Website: home-depot
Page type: billing-address
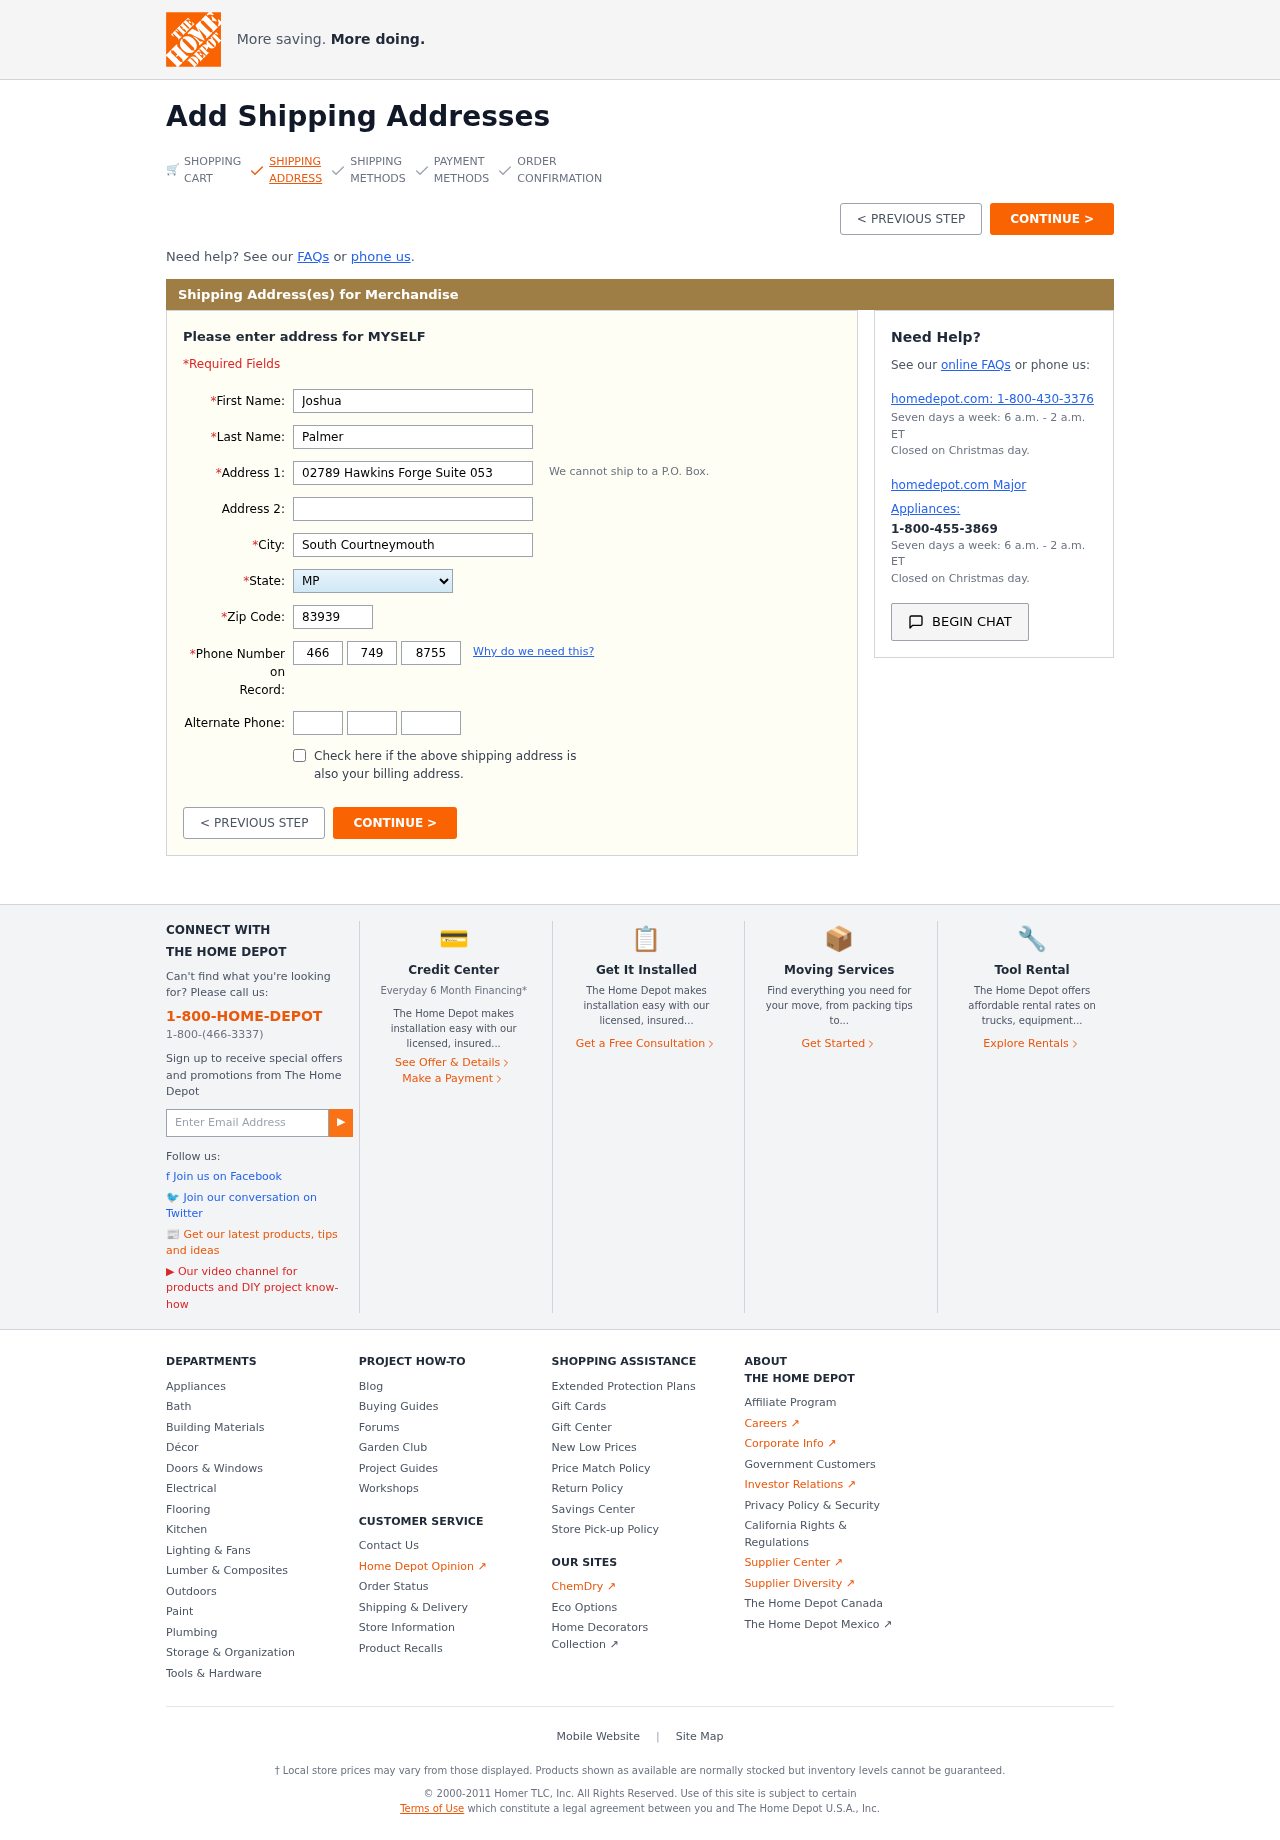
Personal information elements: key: PII_STATE
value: MP
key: PII_FIRSTNAME
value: Joshua
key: PII_LASTNAME
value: Palmer
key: PII_STREET
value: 02789 Hawkins Forge Suite 053
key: PII_CITY
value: South Courtneymouth
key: PII_POSTCODE
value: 83939
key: PII_PHONE_AREA
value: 466
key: PII_PHONE_PREFIX
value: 749
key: PII_PHONE_LINE
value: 8755